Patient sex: F
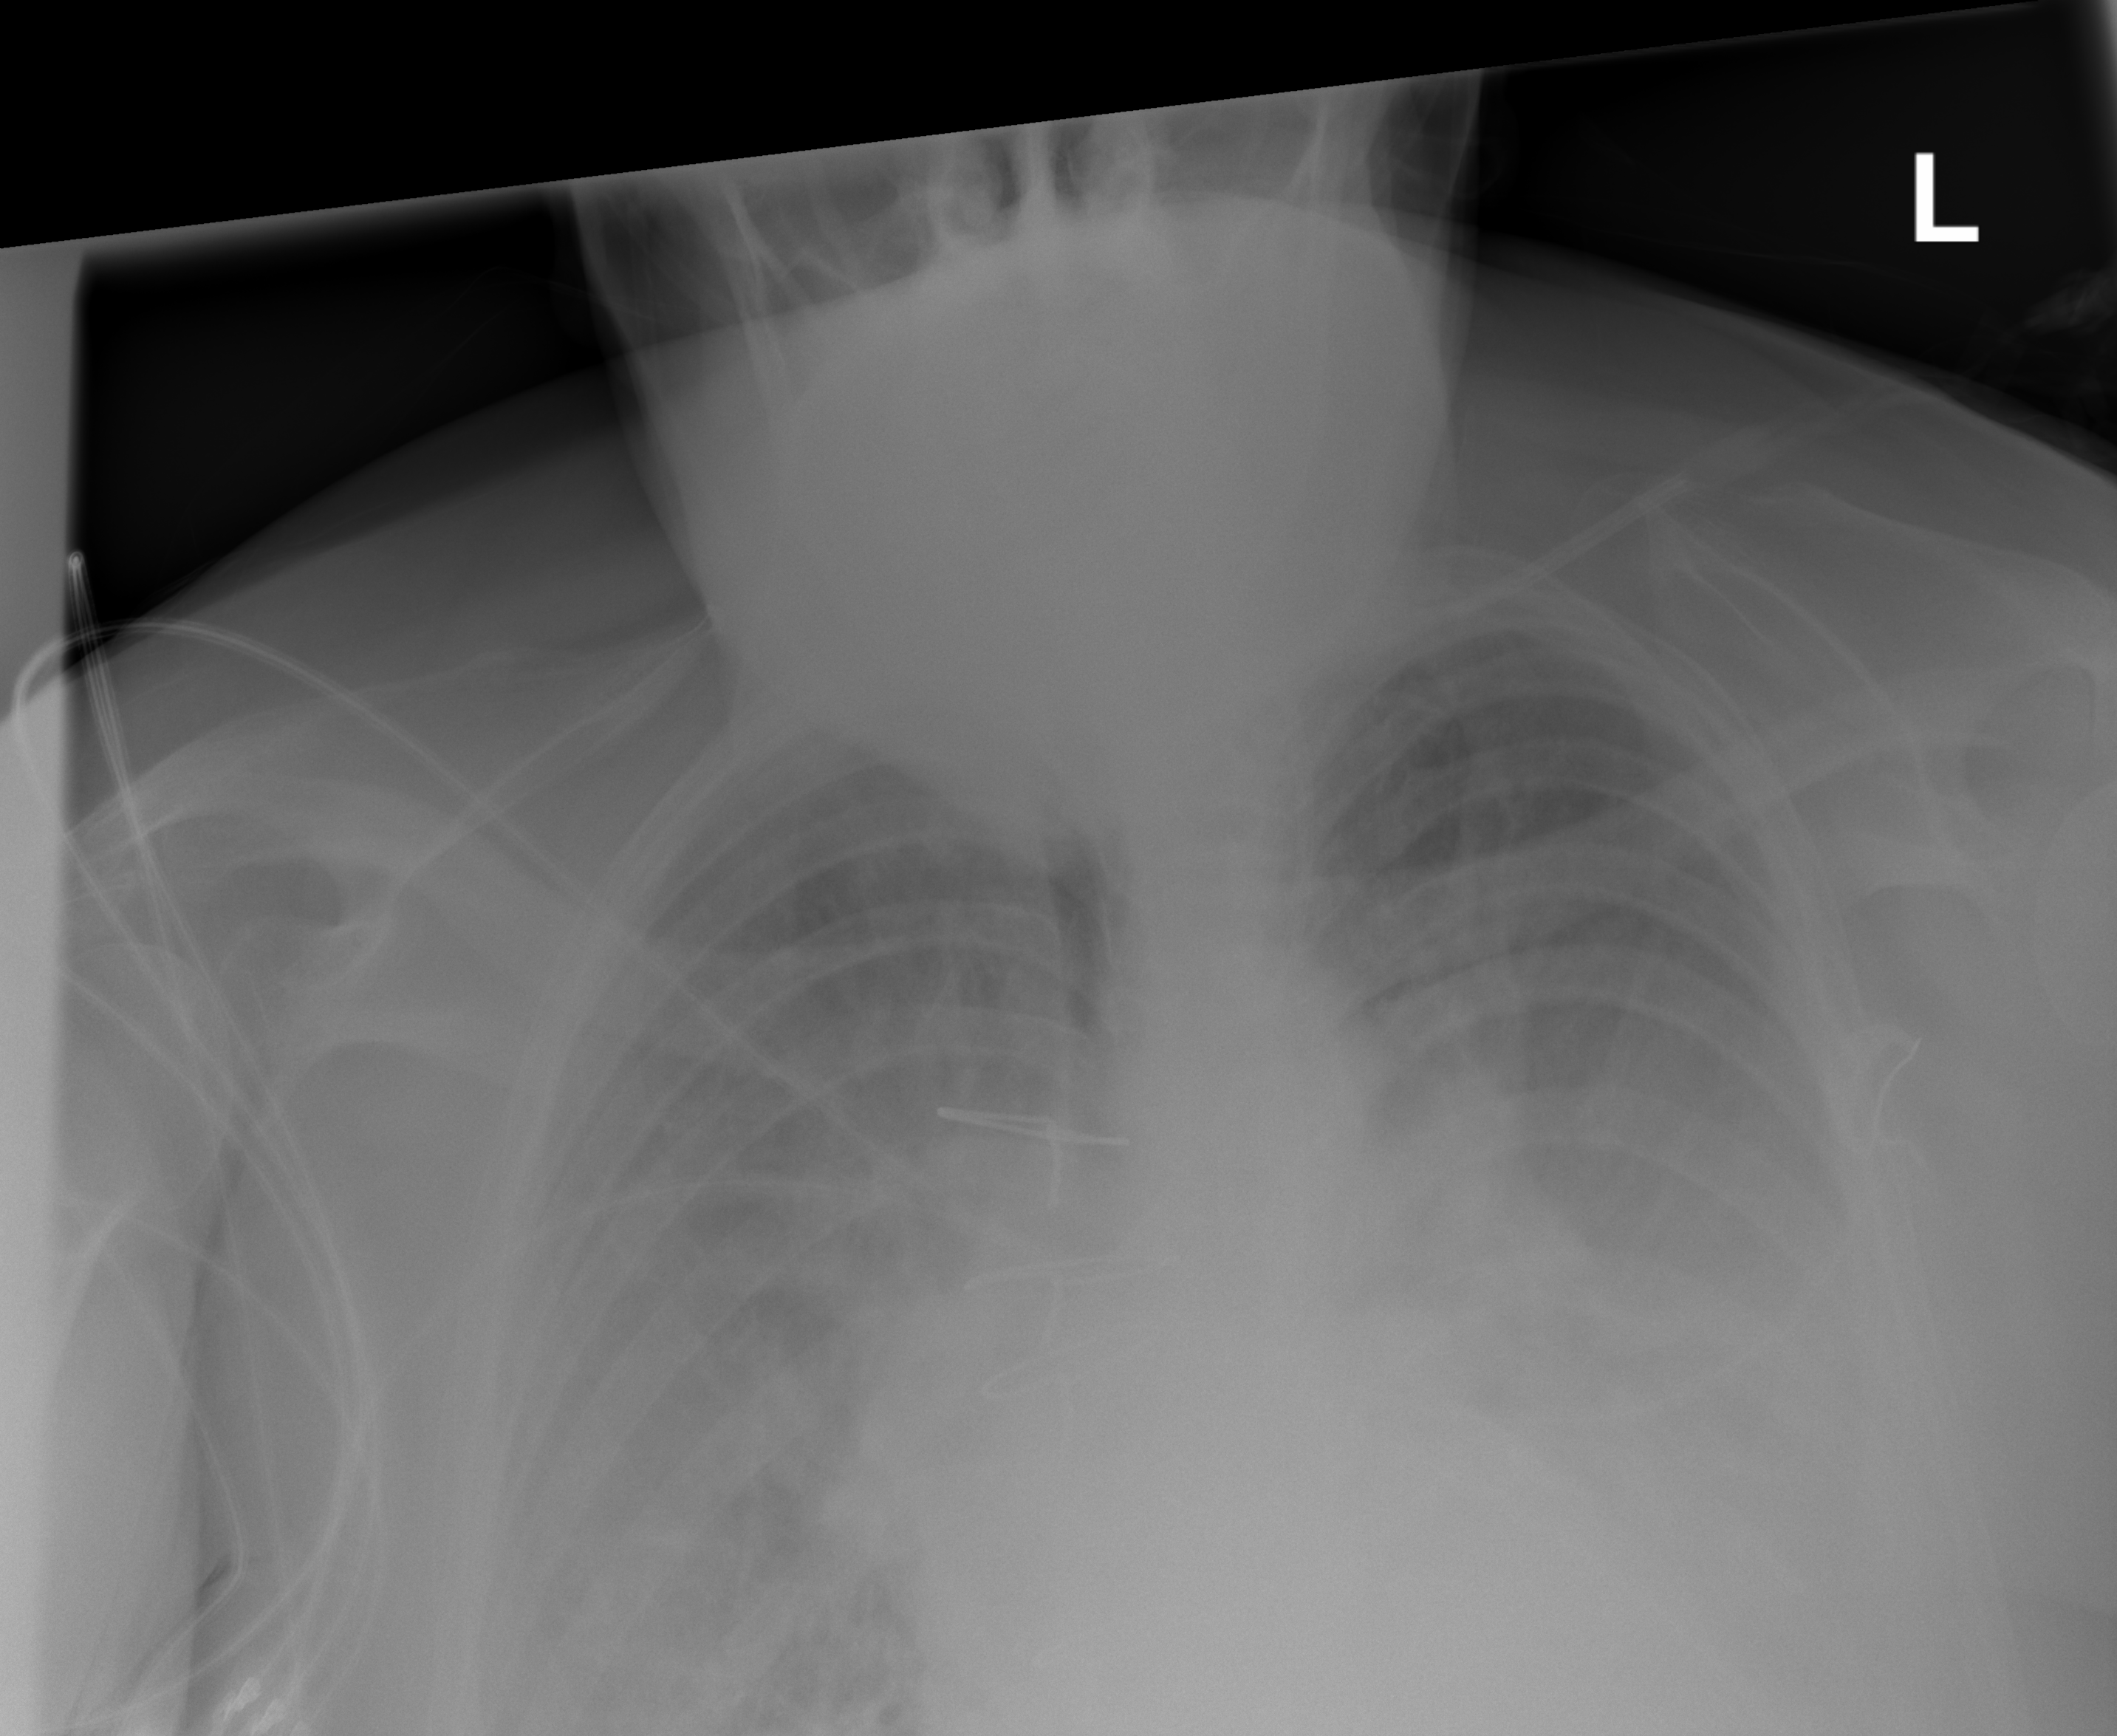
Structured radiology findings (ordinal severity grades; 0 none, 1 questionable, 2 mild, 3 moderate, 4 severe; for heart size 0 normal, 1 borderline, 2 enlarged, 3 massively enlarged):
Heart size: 1
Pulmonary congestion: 2
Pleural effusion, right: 2
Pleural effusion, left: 2
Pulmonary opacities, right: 0
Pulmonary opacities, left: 2
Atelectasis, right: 2
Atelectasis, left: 2